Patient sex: F
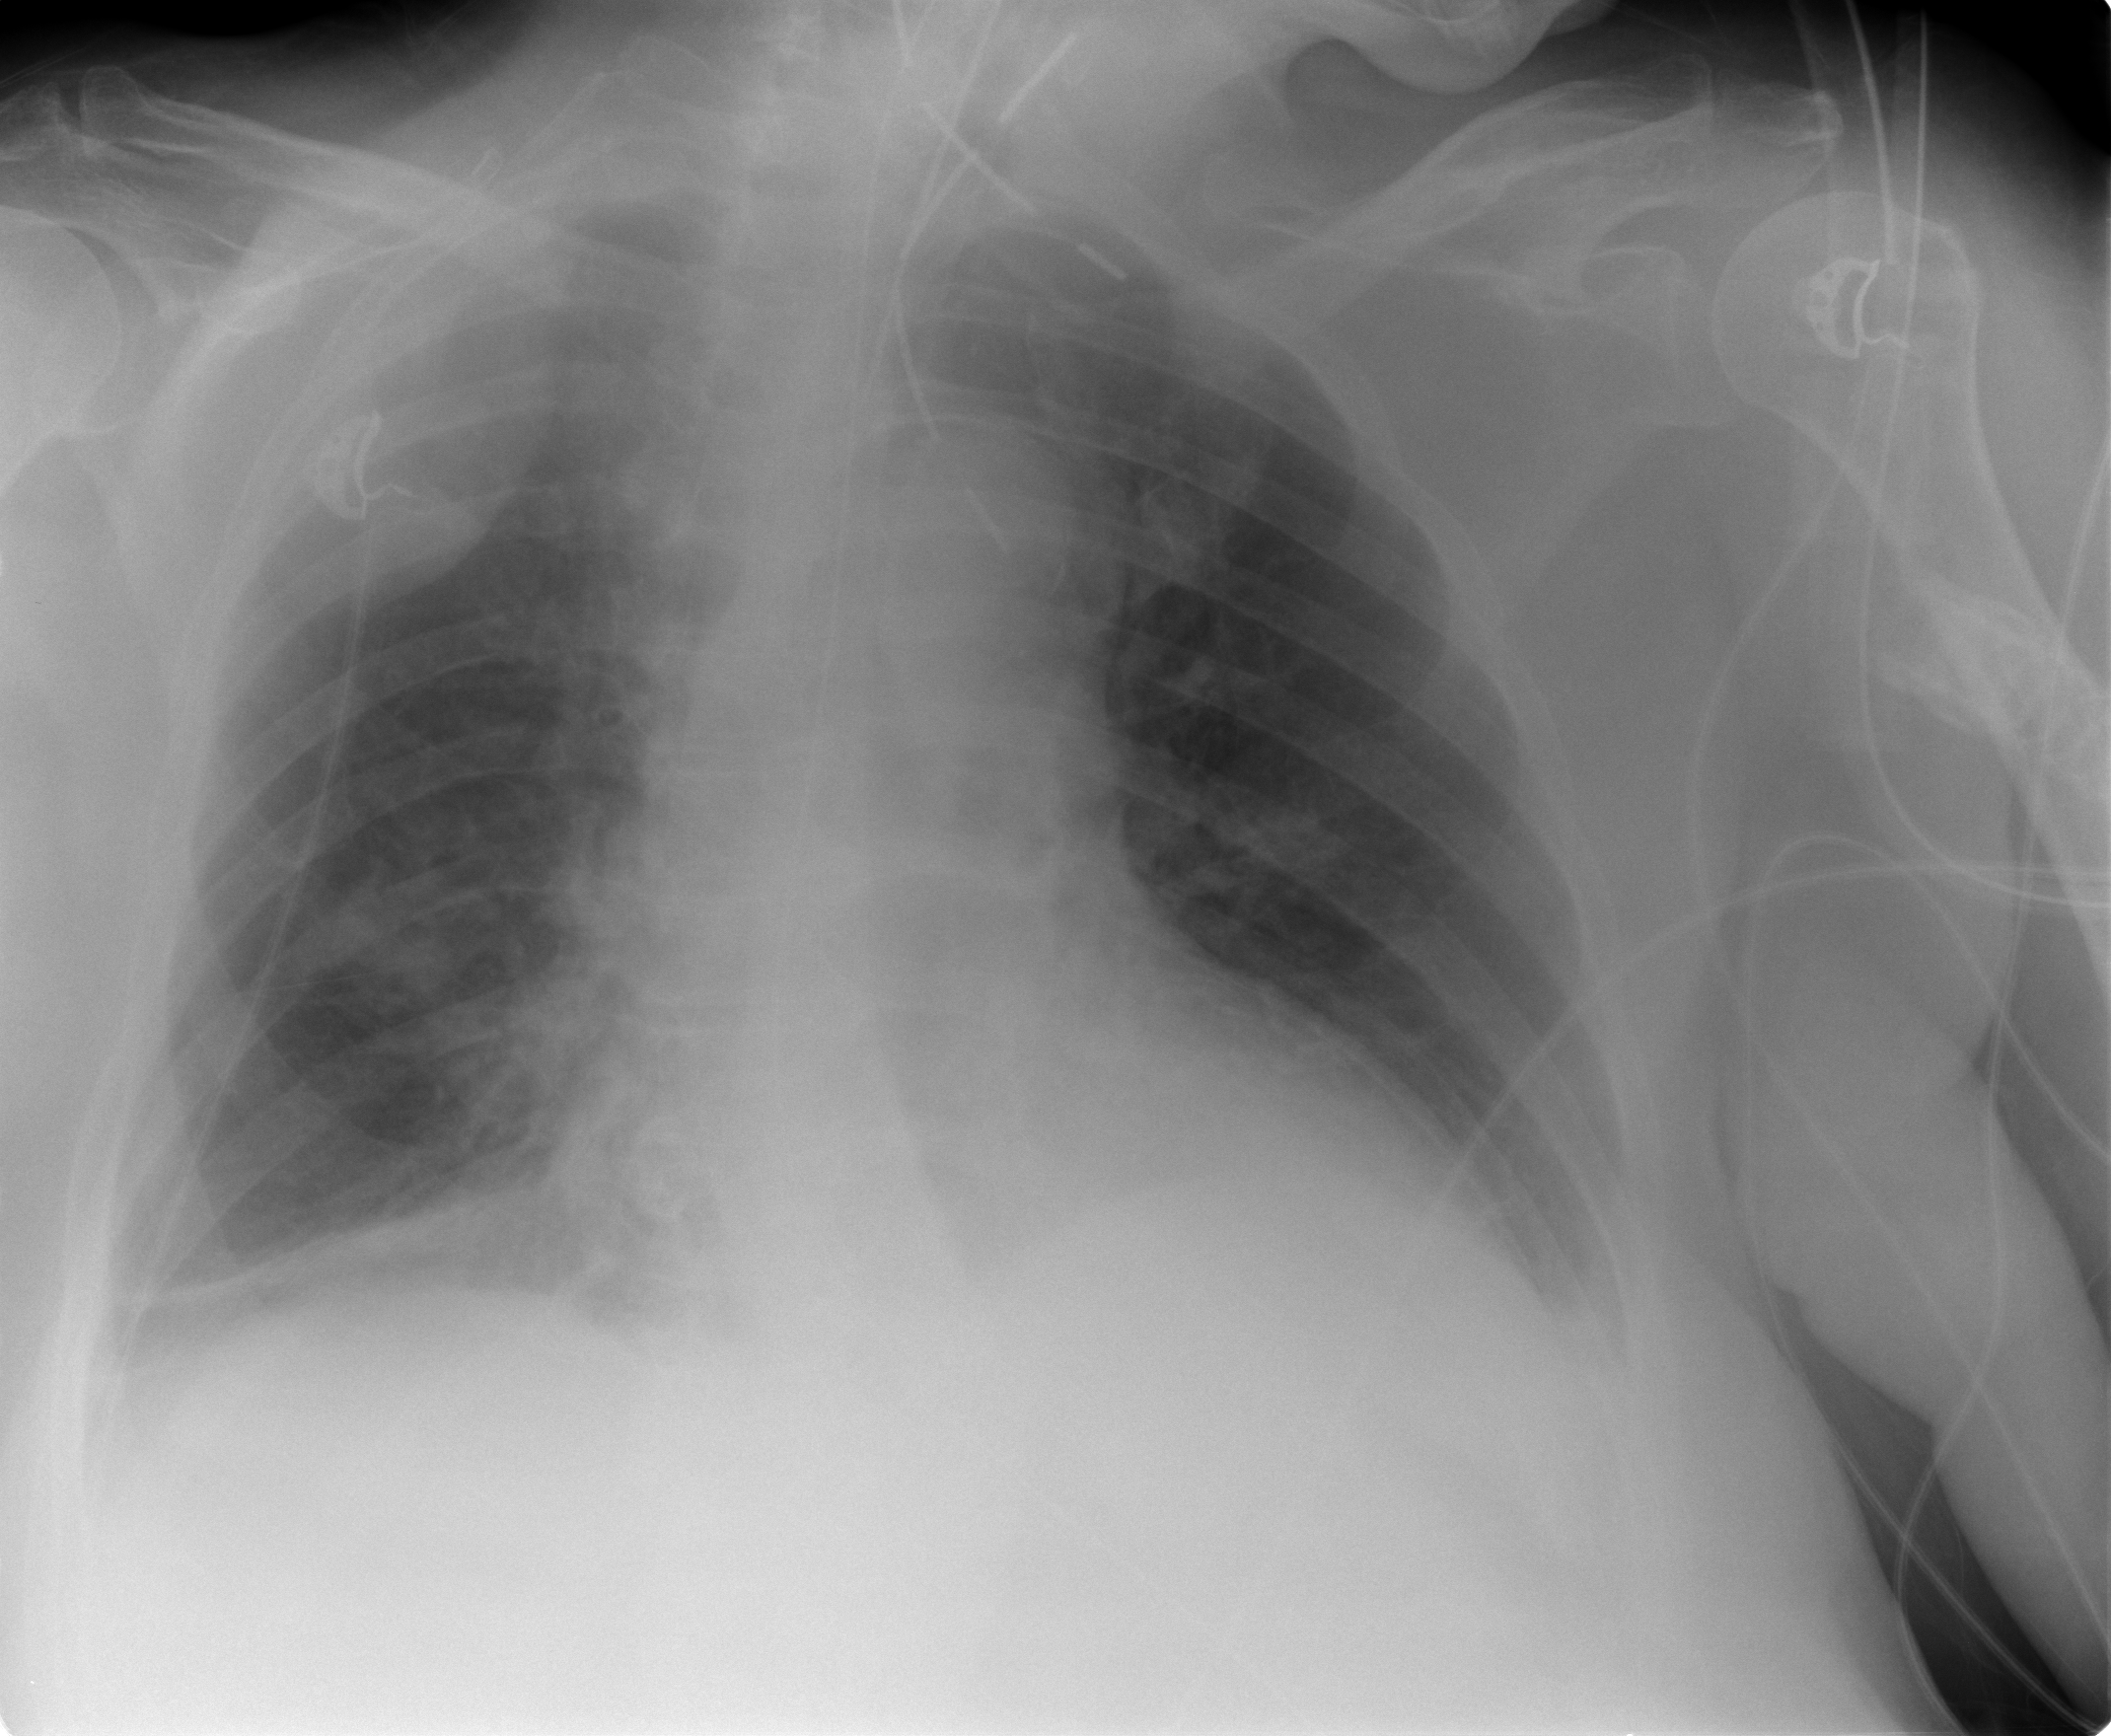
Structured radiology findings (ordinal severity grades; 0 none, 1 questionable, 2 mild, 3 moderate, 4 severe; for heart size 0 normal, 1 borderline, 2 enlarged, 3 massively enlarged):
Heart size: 0
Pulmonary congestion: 0
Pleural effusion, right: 2
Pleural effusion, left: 2
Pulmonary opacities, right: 0
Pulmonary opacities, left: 0
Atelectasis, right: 2
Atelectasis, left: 1